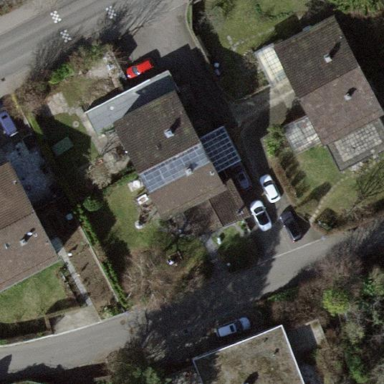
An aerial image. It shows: Terrace building.